Question: I am using the following code to place some ad code inside my content .
'''
<?php
$content = apply_filters('the_content', $post->post_content);
$content = explode (' ', $content);
$halfway_mark = ceil(count($content) / 2);
$first_half_content = implode(' ', array_slice($content, 0, $halfway_mark));
$second_half_content = implode(' ', array_slice($content, $halfway_mark));
echo $first_half_content.'...';
echo ' YOUR ADS CODE';
echo $second_half_content;
?>
'''
How can i modify this so that the 2 paragraphs (top and bottom) enclosing the ad code If the top or bottom paragraph has image then try for next 2 paragraphs.
: Correct Implementation on the right.

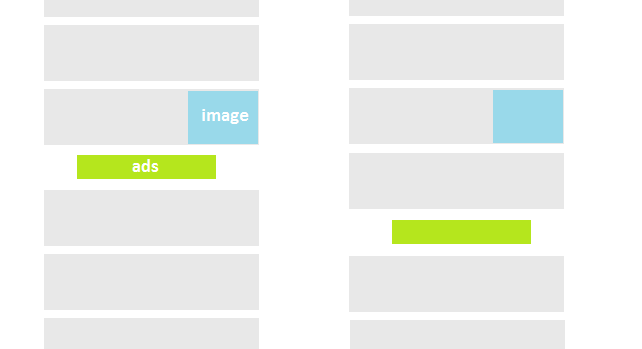
Answer: ### preg_replace version
This code steps through every paragraph ignoring those that contain image tags. The '$pcount' variable is incremented for every paragraph found without an image, if an image is encountered however, '$pcount' is reset to zero. Once '$pcount' reaches the point where it would hit two, the advert markup is inserted just before that paragraph. This should leave the advert markup between two safe paragraphs. The advert markup variable is then nullified so only one advert is inserted.
The following code is just for set up and could be modified to split the content differently, you could also modify the regular expression that is used -- just in case you are using double BRs or something else to delimit your paragraphs.
'''
/// set our advert content
$advert = '<marquee>BUY THIS STUFF!!</marquee>' . "
";
/// calculate mid point
$mpoint = floor(strlen($content) / 2);
/// modify back to the start of a paragraph
$mpoint = strripos($content, '<p', -$mpoint);
/// split html so we only work on second half
$first = substr($content, 0, $mpoint);
$second = substr($content, $mpoint);
$pcount = 0;
$regexp = '/<p>.+?<\/p>/si';
'''
The rest is the bulk of the code that runs the replacement. This could be modified to insert more than one advert, or to support more involved image checking.
'''
$content = $first . preg_replace_callback($regexp, function($matches){
global $pcount, $advert;
if ( !$advert ) {
$return = $matches[0];
}
else if ( stripos($matches[0], '<img ') !== FALSE ) {
$return = $matches[0];
$pcount = 0;
}
else if ( $pcount === 1 ) {
$return = $advert . $matches[0];
$advert = '';
}
else {
$return = $matches[0];
$pcount++;
}
return $return;
}, $second);
'''
After this code has been executed the '$content' variable will contain the enhanced HTML.
### PHP versions prior to 5.3
As your chosen testing area does not support PHP 5.3, and so does not support anonymous functions, you need to use a slightly modified and less succinct version; that makes use of a named function instead.
Also, in order to support content that may not actually leave space for the advert in it's second half I have modified the '$mpoint' so that it is calculated to be 80% from the end. This will have the effect of including more in the '$second' part -- but will also mean your adverts will be generally placed higher up in the mark-up. This code has not had any fallback implemented into it, because your question does not mention what should happen in the event of failure.
'''
$advert = '<marquee>BUY THIS STUFF!!</marquee>' . "
";
$mpoint = floor(strlen($content) * 0.8);
$mpoint = strripos($content, '<p', -$mpoint);
$first = substr($content, 0, $mpoint);
$second = substr($content, $mpoint);
$pcount = 0;
$regexp = '/<p>.+?<\/p>/si';
function replacement_callback($matches){
global $pcount, $advert;
if ( !$advert ) {
$return = $matches[0];
}
else if ( stripos($matches[0], '<img ') !== FALSE ) {
$return = $matches[0];
$pcount = 0;
}
else if ( $pcount === 1 ) {
$return = $advert . $matches[0];
$advert = '';
}
else {
$return = $matches[0];
$pcount++;
}
return $return;
}
echo $first . preg_replace_callback($regexp, 'replacement_callback', $second);
'''